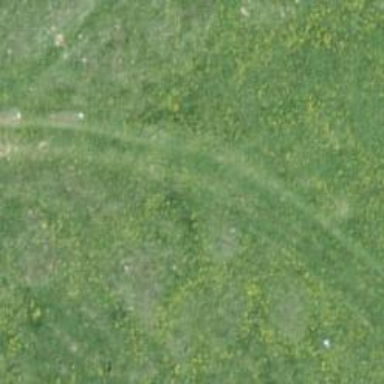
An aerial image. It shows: Track with grade5 tracktype.